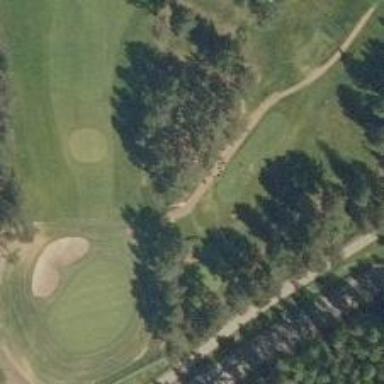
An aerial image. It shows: Golf cartpath that is also road path.